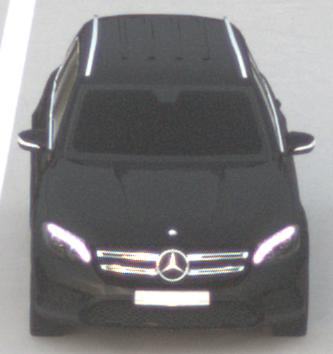
Make: Mercedes-Benz
Model: GLC 250
Detailed model: GLC (253)
Model produced from: 2015/09
Model produced until: 2018/05
Doors: 5
Color: black
Road condition: dry road
Daytime: sunrise or sunset
Contrast: low contrast